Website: lowes
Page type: order-returns
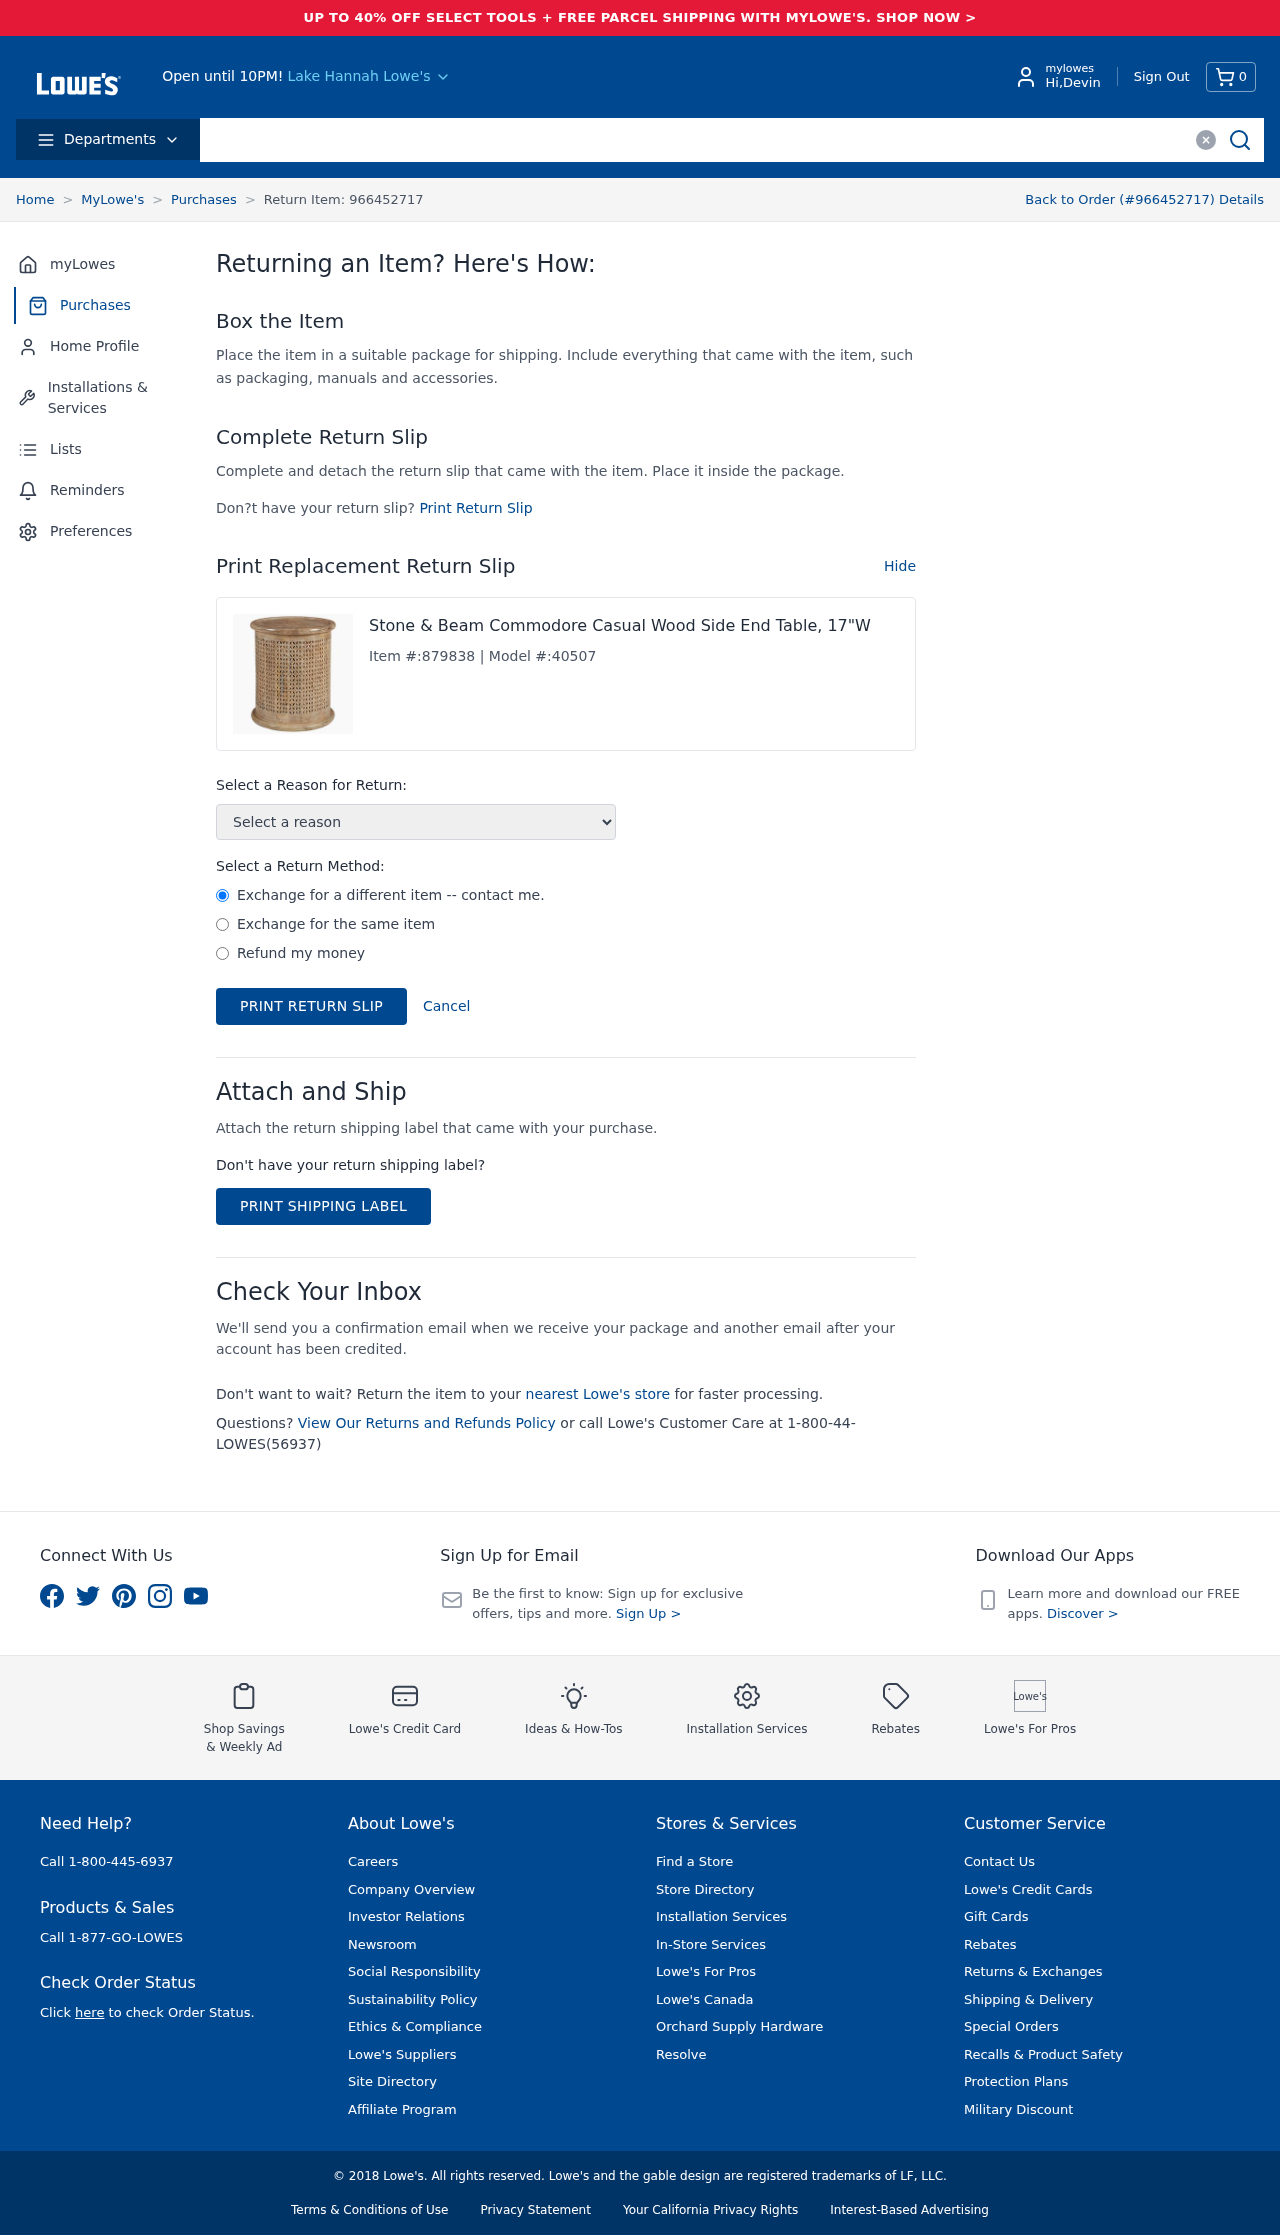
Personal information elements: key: PII_CITY
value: Lake Hannah Lowe's
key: PII_FIRSTNAME
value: Devin
Product elements: key: PRODUCT1_NAME
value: Stone & Beam Commodore Casual Wood Side End Table, 17"W
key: PRODUCT1_ITEM_NUMBER
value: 879838
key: PRODUCT1_MODEL_NUMBER
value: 40507
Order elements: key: ORDER_NUM_ITEMS
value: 0
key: ORDER_ID
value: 966452717
Other elements: key: RETURN_ITEM_ID
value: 966452717
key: RETURN_METHOD
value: Exchange for a different item -- contact me.
Exchange for the same item
Refund my money